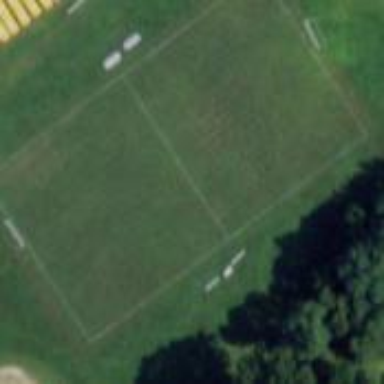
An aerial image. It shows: Soccer pitch designated for leisure and sports activities.